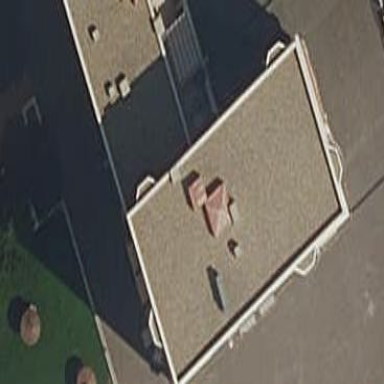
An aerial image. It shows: Part of building.